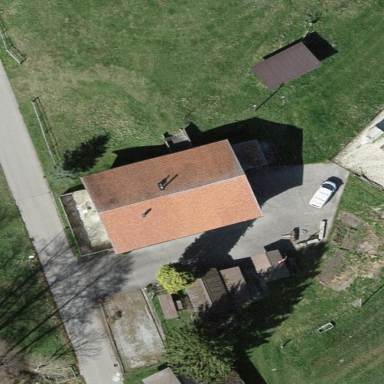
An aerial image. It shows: Simple and straightforward house.